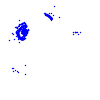
Particle: electron